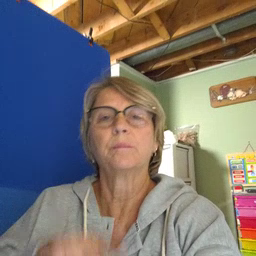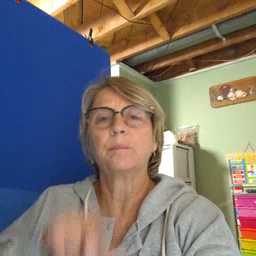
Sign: weus